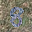
Label: 8